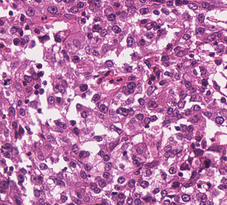
Tumor epithelial tissue: yes
Tumor-associated stroma tissue: no
Normal tissue: no